Question:
I've added an image of what I'm trying to achieve. The existing code is in the jsfiffle link below.
I'm trying to turn the '<div class="grid 6 cheese_people_r">' into a flex box, it has two items inside it, The items in the flex box should be the image and the text. I would like the image on the right and the text on the left, they should be spaced so the text can be read and the image displays at a decent size. I've got to this point, but seem to have hot a wall. Any help welcome.
Please see jsfiddle for example
<URL>
'''
<div class="grid 6 cheese_people_r">
<li><img id="cheese_people_r" src="img/cheese_owner.jpg"><li>
<li><p>The Big Cheese Owner <br/> Sally Fiffle <br/> &ldquo;I wanted to create an online store that I'd would trust. This has been done by our amazing staff and the products they produce. Nothing can replace dedication and pasion.&rdquo;</p><li>
</div>
'''
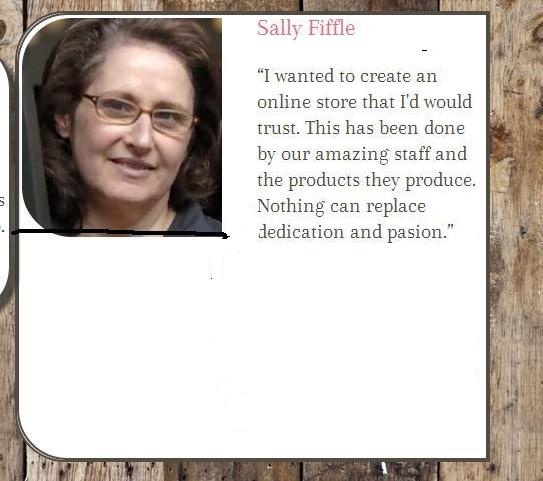
Answer: <URL>
'''
.cheese_people_r {
width: 600px;
overflow: hidden;
}
#cheese_people_r {
float: left;
margin: 10px;
}
'''